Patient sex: M
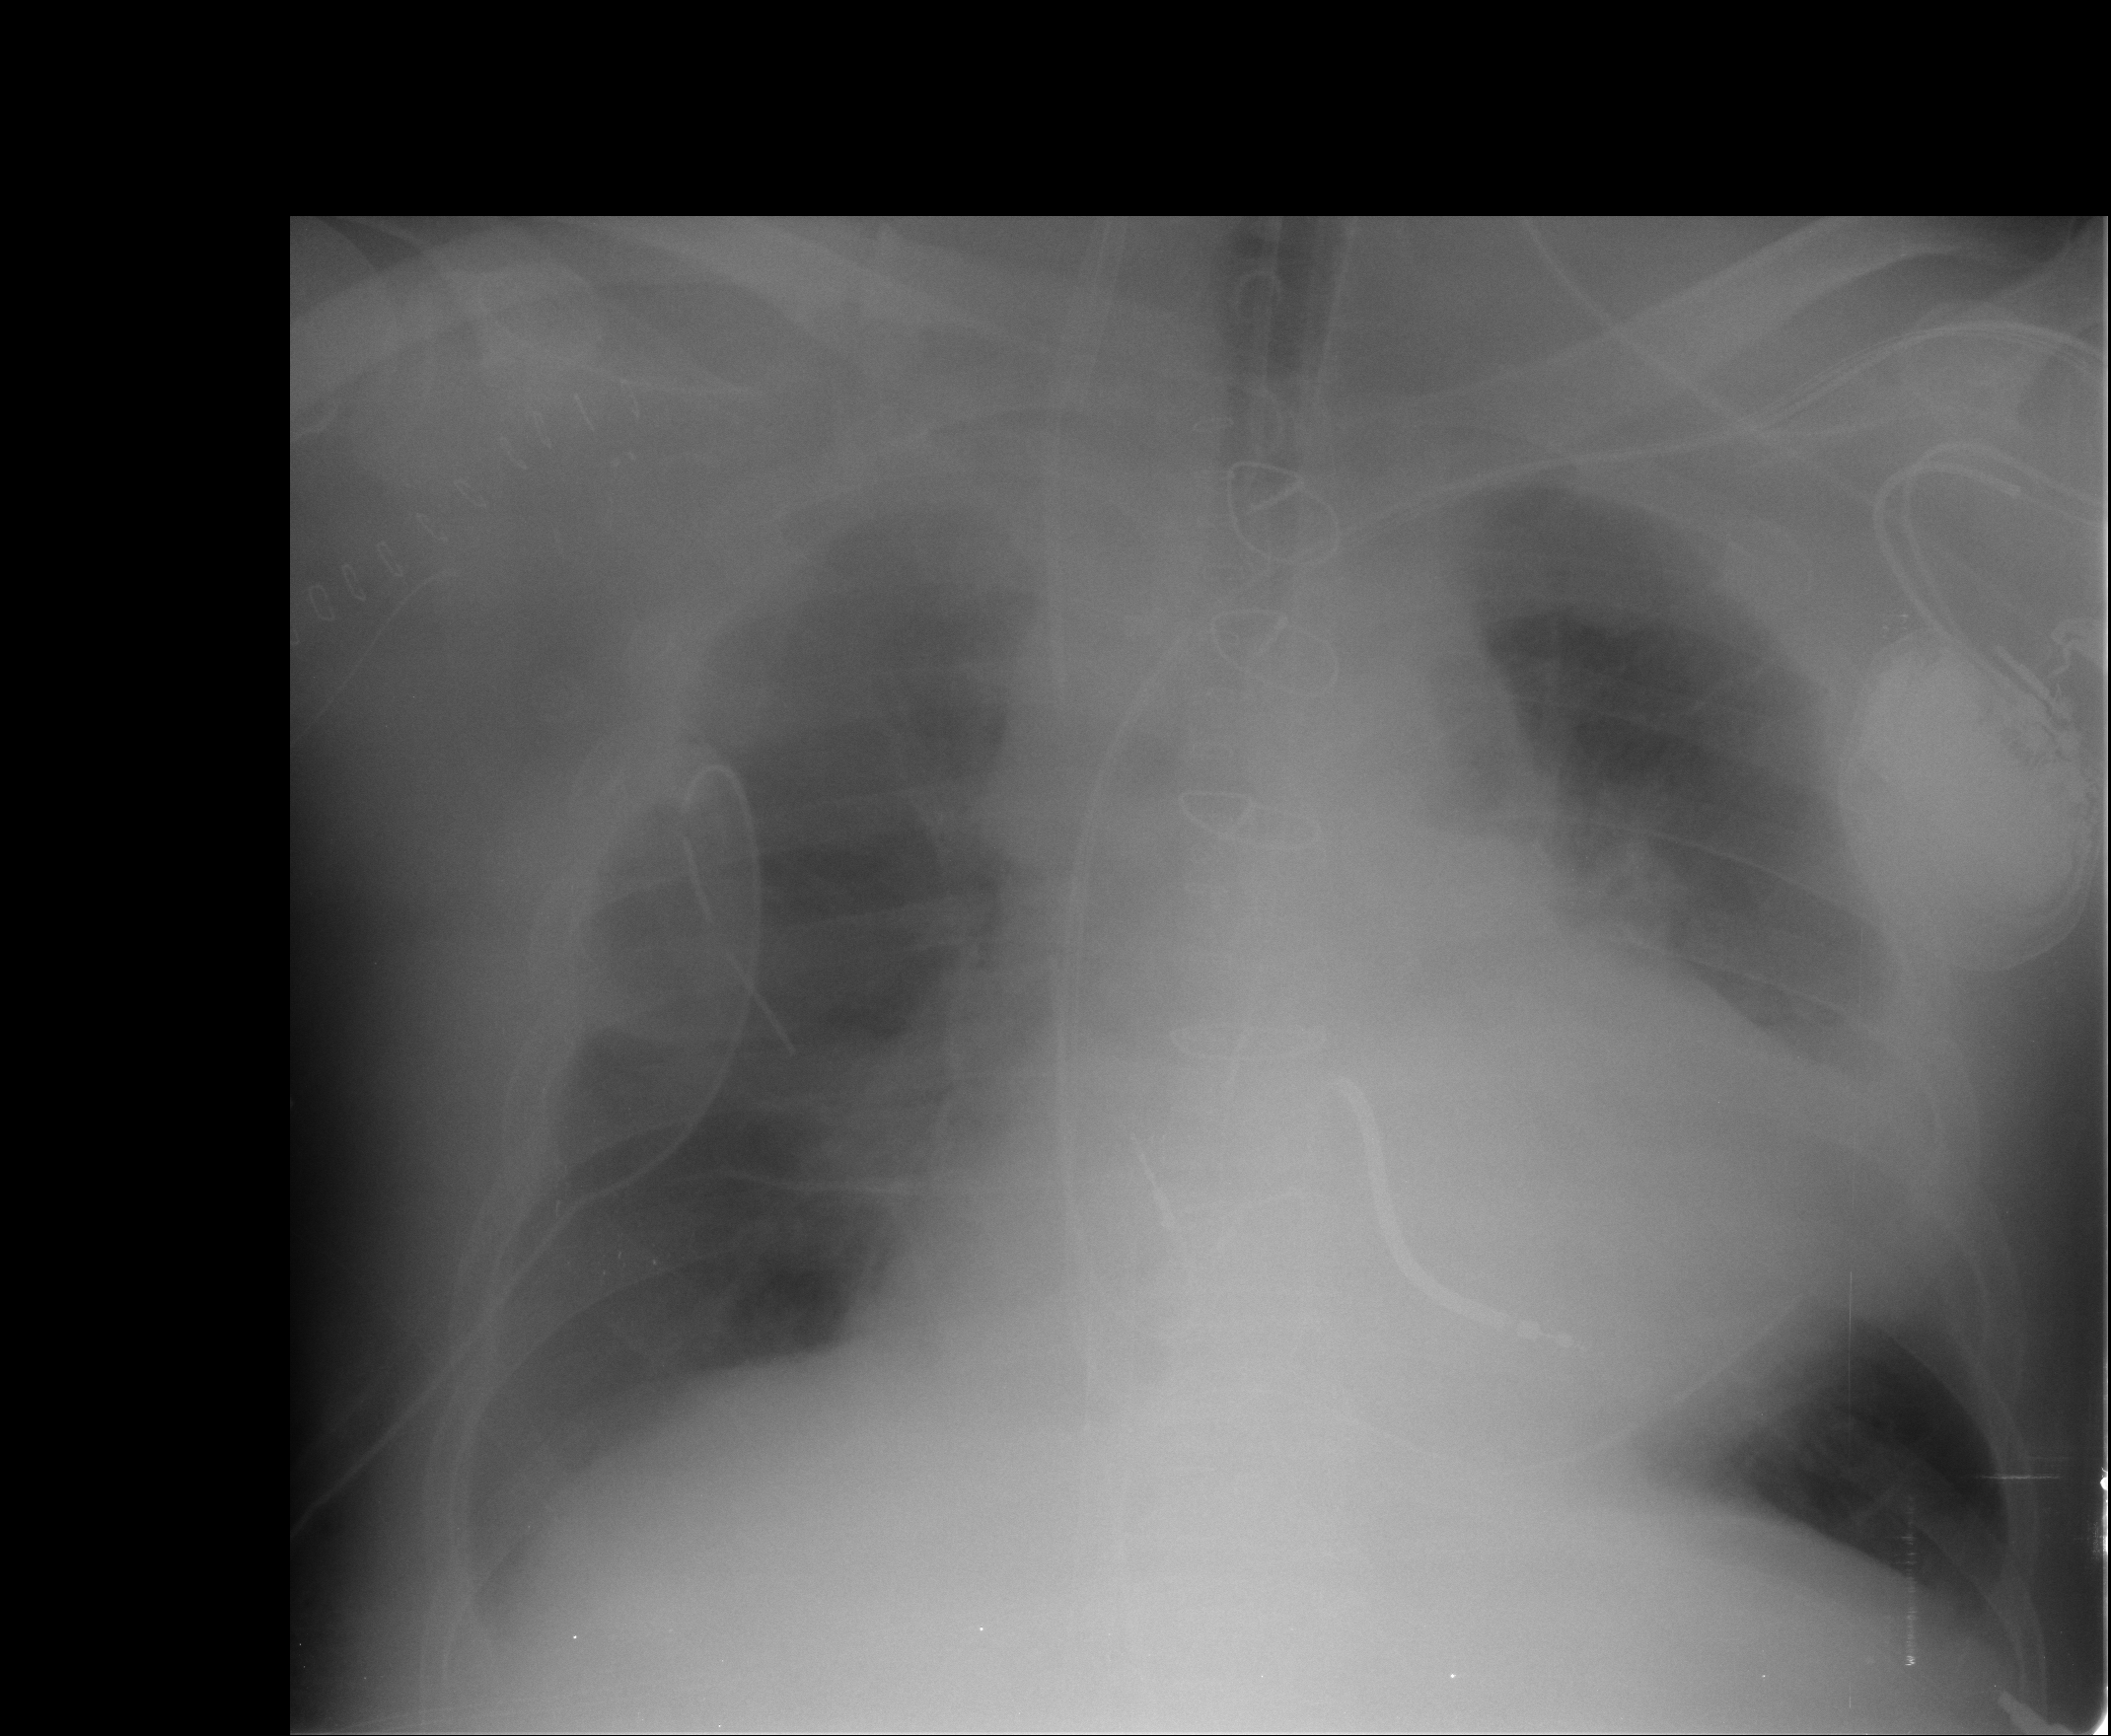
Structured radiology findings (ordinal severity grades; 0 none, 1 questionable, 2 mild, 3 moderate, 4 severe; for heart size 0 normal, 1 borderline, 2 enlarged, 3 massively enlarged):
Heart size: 2
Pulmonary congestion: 0
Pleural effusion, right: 2
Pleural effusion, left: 1
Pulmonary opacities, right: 0
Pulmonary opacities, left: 0
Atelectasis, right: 2
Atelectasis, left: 0